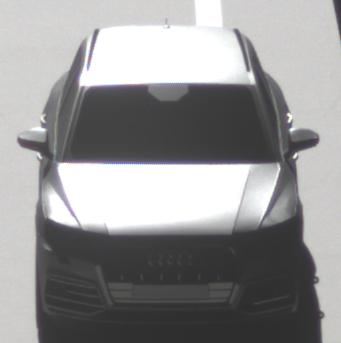
Make: Audi
Model: Q5 45 TFSI
Detailed model: Q5 (FY)
Model produced from: 2019/01
Model produced until: 2019/05
Doors: 5
Color: gray
Road condition: dry road
Daytime: morning or afternoon
Contrast: high contrast